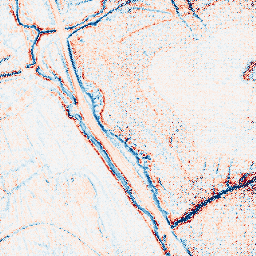
Category: edge_preserving
Decomposition family: bilateral
Decomposition parameters: d: 9
sigma_color: 100
sigma_space: 150
Upsampling method: regularized
Upsampling parameters: scale: 4
lambda_reg: 0.1
Upsampling scale: 4